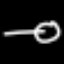
Label: line